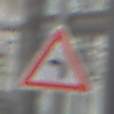
Verkehrszeichen: KurveLinks
Umgebung: Roofed, Special
Tageszeit: Midday
Wetter: Overcast
Licht: Natural
Jahreszeit: NotSpecified
Kontrast: LowContrast